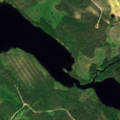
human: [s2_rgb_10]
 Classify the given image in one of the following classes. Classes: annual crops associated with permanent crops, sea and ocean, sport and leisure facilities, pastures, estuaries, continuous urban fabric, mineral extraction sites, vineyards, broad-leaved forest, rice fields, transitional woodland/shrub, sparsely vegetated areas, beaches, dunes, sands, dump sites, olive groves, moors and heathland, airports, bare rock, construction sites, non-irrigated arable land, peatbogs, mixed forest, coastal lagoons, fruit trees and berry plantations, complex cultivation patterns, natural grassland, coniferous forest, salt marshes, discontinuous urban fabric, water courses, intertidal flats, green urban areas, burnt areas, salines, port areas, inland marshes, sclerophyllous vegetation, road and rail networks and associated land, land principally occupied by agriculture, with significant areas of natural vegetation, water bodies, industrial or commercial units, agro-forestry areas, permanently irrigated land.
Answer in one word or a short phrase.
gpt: coniferous forest, mixed forest, transitional woodland/shrub, water bodies